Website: lowes
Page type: payment
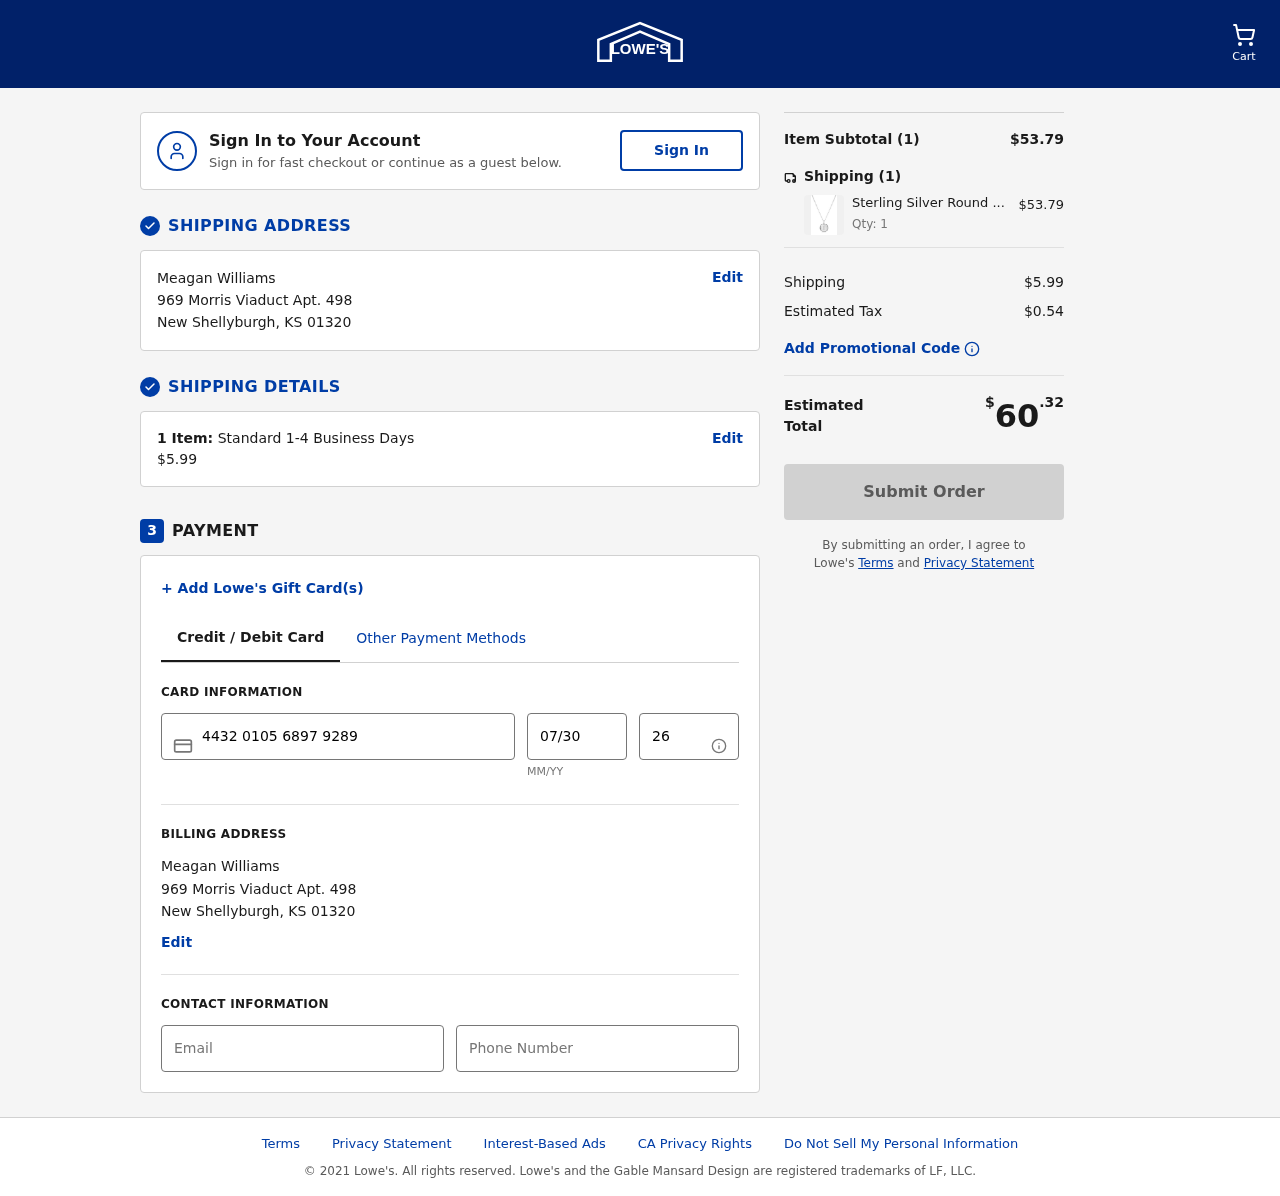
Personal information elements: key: PII_CARD_CVV
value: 267
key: PII_CARD_EXPIRY
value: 07/30
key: PII_CARD_NUMBER
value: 4432 0105 6897 9289
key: PII_CITY
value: New Shellyburgh
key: PII_EMAIL
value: mwilliams@gmail.com
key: PII_FULLNAME
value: Meagan Williams
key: PII_PHONE
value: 7299885144
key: PII_POSTCODE
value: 01320
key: PII_STATE_ABBR
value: KS
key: PII_STREET
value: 969 Morris Viaduct Apt. 498
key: PII_FULLNAME2
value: Meagan Williams
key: PII_STREET2
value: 969 Morris Viaduct Apt. 498
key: PII_CITY2
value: New Shellyburgh
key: PII_STATE_ABBR2
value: KS
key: PII_POSTCODE2
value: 01320
Product elements: key: PRODUCT1_NAME
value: Sterling Silver Round Disc Initial "I" Pendant Necklace, 18.64"
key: PRODUCT1_PRICE
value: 53.79
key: PRODUCT1_QUANTITY
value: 1
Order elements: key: ORDER_NUM_ITEMS
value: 1
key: ORDER_SHIPPING_COST
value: $5.99
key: ORDER_NUM_ITEMS2
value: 1
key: ORDER_SUBTOTAL
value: $53.79
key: ORDER_NUM_ITEMS3
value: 1
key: ORDER_SHIPPING_COST2
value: $5.99
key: ORDER_TAX
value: $0.54
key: ORDER_TOTAL
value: $60.32